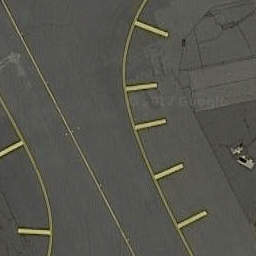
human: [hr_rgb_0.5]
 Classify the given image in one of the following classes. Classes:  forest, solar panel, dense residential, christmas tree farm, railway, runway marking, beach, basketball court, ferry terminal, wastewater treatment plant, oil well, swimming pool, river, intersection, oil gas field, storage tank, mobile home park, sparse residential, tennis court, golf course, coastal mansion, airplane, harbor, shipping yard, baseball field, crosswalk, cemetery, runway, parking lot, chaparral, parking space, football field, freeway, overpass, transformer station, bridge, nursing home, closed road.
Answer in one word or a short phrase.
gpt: runway marking